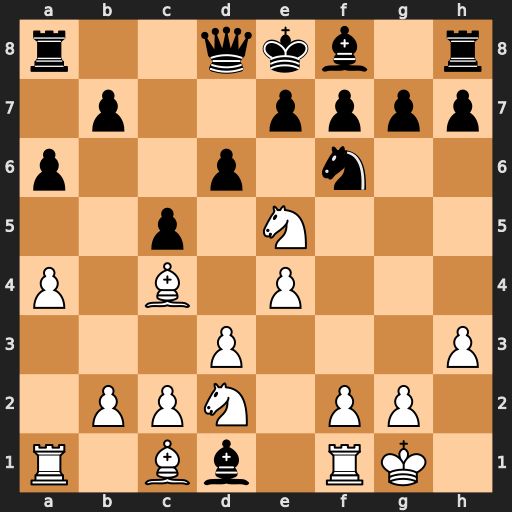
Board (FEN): r2qkb1r/1p2pppp/p2p1n2/2p1N3/P1B1P3/3P3P/1PPN1PP1/R1Bb1RK1
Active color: w
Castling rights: kq
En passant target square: -
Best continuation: Bxf7#